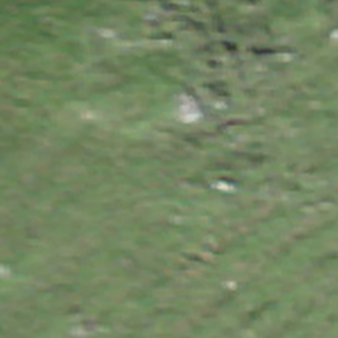
Label: other